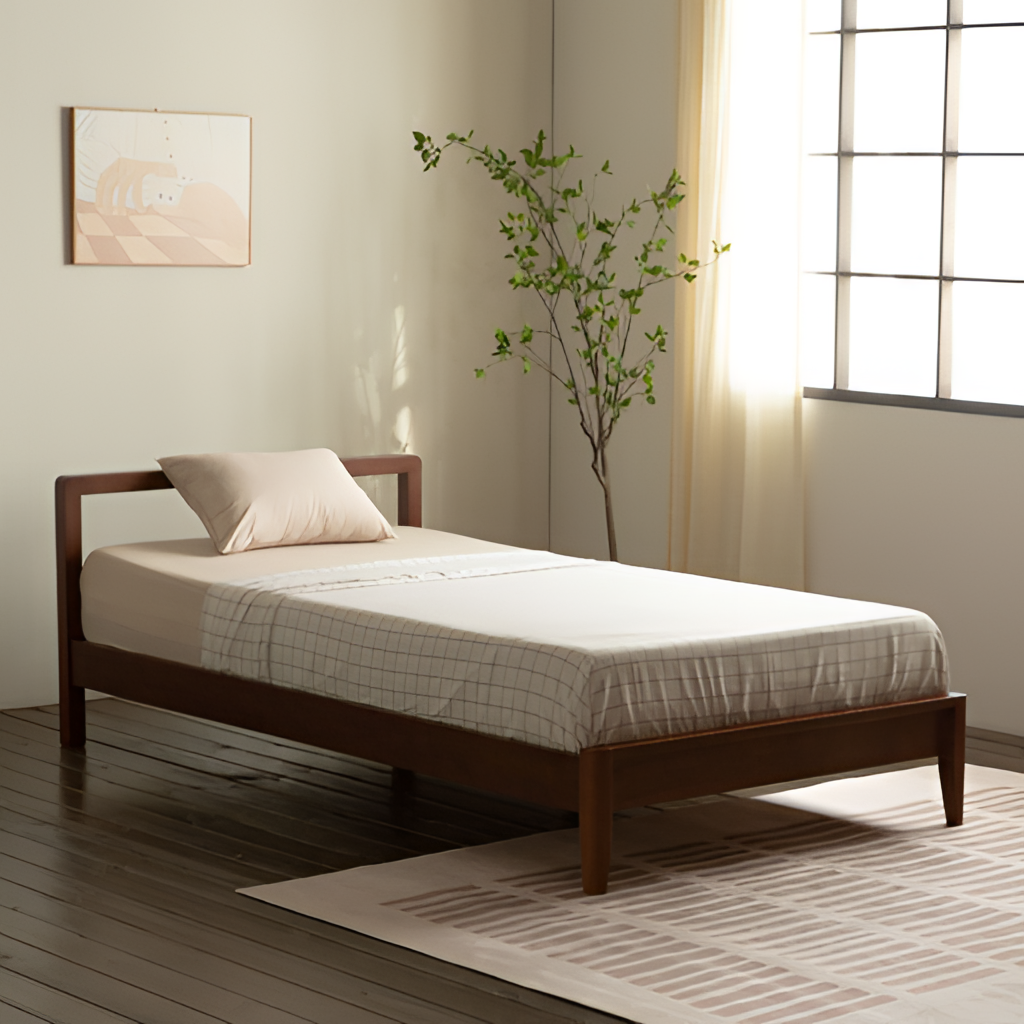
bedroom, wood bed, beige paint wallpaper, with solid pattern, minimalist, wood flooring, with plank pattern